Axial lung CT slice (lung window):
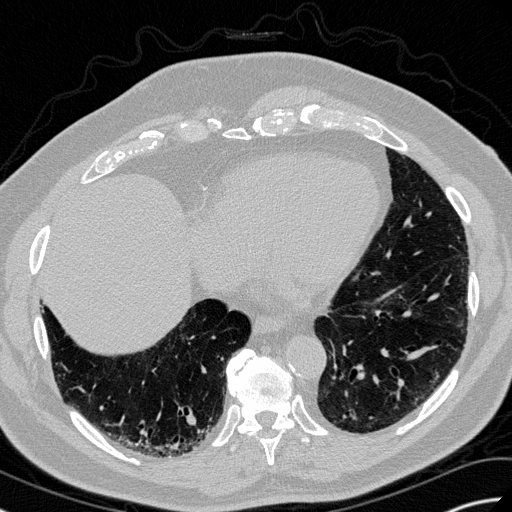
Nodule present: no